Question: Edit: I have written a more succinct version of this question <URL> but I am keeping this post because it is a full explanation.
Given a 3D numpy array, <URL> around some threshold.
'''
import numpy as np
from skimage import measure
A = np.zeros((12,12,12))
#A[A<1] = -1
for i in np.arange(1,2):
for j in np.arange(1,2):
for k in np.arange(1,2):
A[i,j,k] = 10
for i in np.arange(8,9):
for j in np.arange(8,9):
for k in np.arange(8,9):
A[i,j,k] = 10
verts, faces, normals, values = measure.marching_cubes_lewiner(A,1)
# which returns
verts = [[0.1, 1., 1. ] [1., 1., 0.1] [1., 0.1, 1. ] [1., 1., 1.9] [1., 1.9, 1. ]
[1.9, 1., 1. ] [7.1, 8., 8. ] [8., 8., 7.1] [8., 7.1, 8. ] [8., 8., 8.9]
[8., 8.9, 8. ] [8.9, 8., 8. ]]
faces = [[ 2, 1, 0] [ 0, 3, 2] [ 1, 4, 0] [ 0, 4, 3] [ 5, 1, 2] [ 3, 5, 2]
[ 5, 4, 1] [ 4, 5, 3] [ 8, 7, 6] [ 6, 9, 8] [ 7, 10, 6] [ 6, 10, 9]
[11, 7, 8] [ 9, 11, 8] [11, 10, 7] [10, 11, 9]]
'''
This can be plotted:
'''
import matplotlib.pyplot as plt
from mpl_toolkits.mplot3d.art3d import Poly3DCollection
from mpl_toolkits.mplot3d import Axes3D
mesh = Poly3DCollection(verts[faces])
mesh.set_edgecolor('k')
mesh.set_facecolor('b')
ax.set_xlim(0,10)
ax.set_ylim(0,10)
ax.set_zlim(0,12)
'''
Returning this lovely 3D image:

I use an algorithm to separate these objects using my own code (see below) and get:
'''
graph1 = {(1.0, 1.0, 0.10000000149011612), (1.899999976158142, 1.0, 1.0), (0.10000000149011612, 1.0, 1.0), (1.0, 1.899999976158142, 1.0), (1.0, 0.10000000149011612, 1.0), (1.0, 1.0, 1.899999976158142)}
graph2 = {(8.899999618530273, 8.0, 8.0), (8.0, 8.899999618530273, 8.0), (7.099999904632568, 8.0, 8.0), (8.0, 8.0, 7.099999904632568), (8.0, 7.099999904632568, 8.0), (8.0, 8.0, 8.899999618530273)}
'''
Now, the problem is that, even though I have found the vertices composing each graph, I no longer have the an easy way to create separate 3D meshes for each object. Whereas before, 'verts[faces]' was used to create a mesh, it is not obvious how to relate each 'graph' to 'faces' to create triangular meshes. I've tried to solve this but have not been successful. For example:
'''
verts1 = verts[0:6]
faces1 = faces[0:6]
mesh = Poly3DCollection(verts1[faces1])
'''
This does not work. I think the key would be to find the faces that correspond to each object. If that were done, it might work. For example, our first graph includes only vertices 1 through 6. So we only need the 'faces' that refer to those vertices. As a demonstration, the first graph, 'graph1' can be reproduced (without graph2) using:
'''
faces1 = faces[0:8]
mesh = Poly3DCollection(verts[faces1])
# and plot like above
'''
If I could record which not only the vertices, but their index, then I might be able to sort 'faces' for those which refer to that object. I'll explain. First problem, I do not have the indices. This is my way of sorting objects. We first create a linelist (or edgelist), then we make tuples of them, and then use networkx to find connected components.
'''
# create linelist
linelist = []
for idx, vert in enumerate(faces):
for i,x in enumerate(vert):
l = [np.ndarray.tolist(verts[faces[idx][i]]), np.ndarray.tolist(verts[faces[idx][(i+1)%len(vert)]])] # connect the verts of the triangle
linelist.append(l) # add to the line list
# Creates graph
tmp = [tuple(tuple(j) for j in i) for i in linelist]
graph = nx.Graph(tmp)
graphs = []
i=0
for idx, graph in enumerate(sorted(nx.connected_components(graph),key = len, reverse = True)):
graphs.append((graph))
print("Graph ",idx," corresponds to vertices: ",graph,'
',file=open("output.txt","a"))
i+=1
'''
I do not see how networkx could also record the index of each vertex.
Secondly, it's possible that the 'faces' referring to each object are disjoint, i.e. it may be 'faces[0:4] + faces[66] + faces[100:110]'. However, that can likely be overcome.
Assuming that we can generate a list of indices for each graph, the main problem is discovering an efficient way of discovering which faces refer to those vertices. My solution works for this set of objects, but not for more complicated arrangements (which I can provide). It is also extraordinarily slow. Still, here it is:
'''
objects = []
obj = []
i = 0
for idx, face in enumerate(M):
if i == 0:
obj.append(face)
i = i + 1
else:
if np.isin(face,obj).any():
obj.append(face)
else:
objects.append(obj.copy())
obj = []
obj.append(face)
i = 0
if idx == len(M)-1:
objects.append(obj.copy())
'''
If you have read this far, I am truly impressed with the community. I think there is an efficient way of doing this perhaps with networkx, but I have not found it.
: I want to sort the faces into connected components just as I sort the verts. 'graph1 = faces[x1] + faces[x2] + ... + faces[xn]'.
Edit: If someone could help me with the coding, I do have an idea (thanks in part to @Ehsan). After separating into connected components and finding the graphs, the vertices of each could be hashed to find original index. Then, one might be able to search for 'faces' which include at least one of those indices (since if it contains one vertex, it must be a face of the 'graph'). I'm not sure how efficient this would be. I'd love if there were a fast networkx workaround.
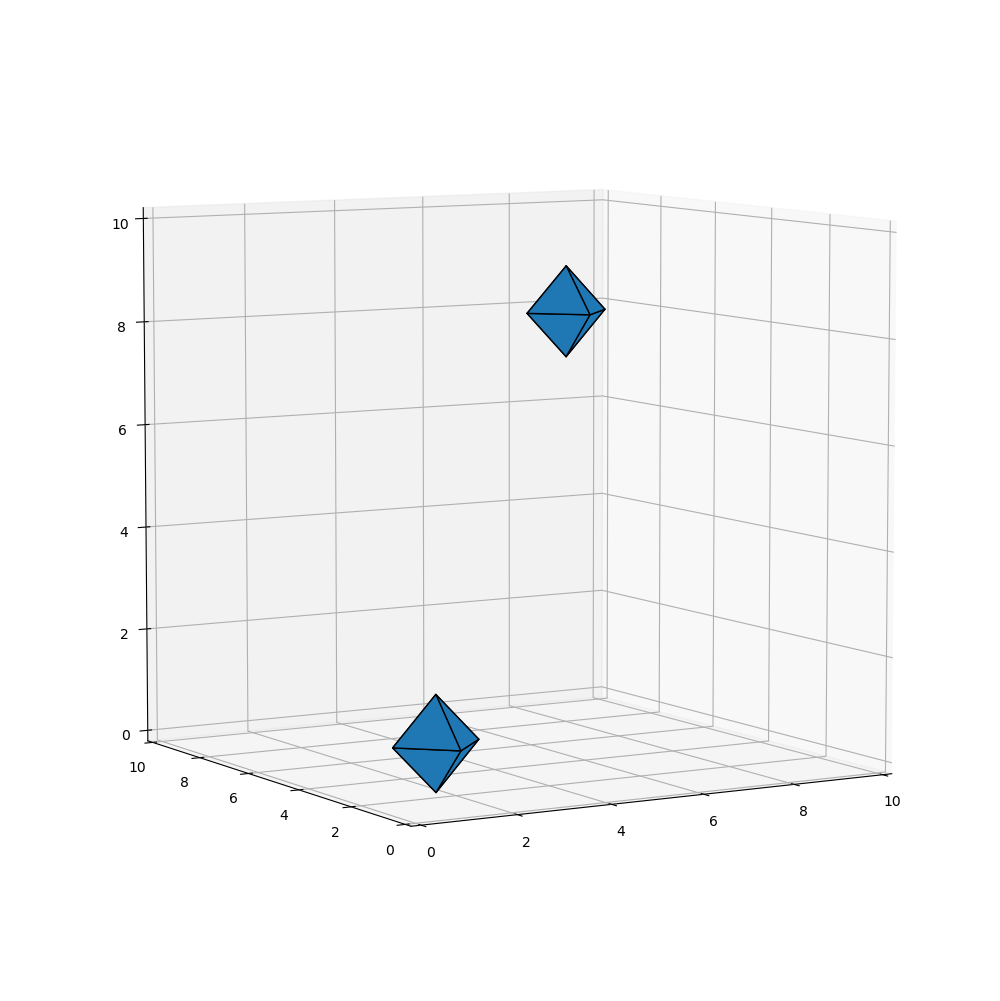
Answer: @Paul Broderson answered this question <URL>
I will put it here just for aesthetics:
'''
#!/usr/bin/env python
"""
Given a list of triangles, find the connected components.
https://stackoverflow.com/q/615<PHONE>
"""
import itertools
import networkx as nx
faces = [[ 2, 1, 0], [ 0, 3, 2], [ 1, 4, 0], [ 0, 4, 3], [ 5, 1, 2], [ 3, 5, 2],
[ 5, 4, 1], [ 4, 5, 3], [ 8, 7, 6], [ 6, 9, 8], [ 7, 10, 6], [ 6, 10, 9],
[11, 7, 8], [ 9, 11, 8], [11, 10, 7], [10, 11, 9]]
#create graph
edges = []
for face in faces:
edges.extend(list(itertools.combinations(face, 2)))
g = nx.from_edgelist(edges)
# compute connected components and print results
components = list(nx.algorithms.components.connected_components(g))
for component in components:
print(component)
# {0, 1, 2, 3, 4, 5}
# {6, 7, 8, 9, 10, 11}
# separate faces by component
component_to_faces = dict()
for component in components:
component_to_faces[tuple(component)] = [face for face in faces if set(face) <= component] # <= operator tests for subset relation
for component, component_faces in component_to_faces.items():
print(component, component_faces)
# (0, 1, 2, 3, 4, 5) [[2, 1, 0], [0, 3, 2], [1, 4, 0], [0, 4, 3], [5, 1, 2], [3, 5, 2], [5, 4, 1], [4, 5, 3]]
# (6, 7, 8, 9, 10, 11) [[8, 7, 6], [6, 9, 8], [7, 10, 6], [6, 10, 9], [11, 7, 8], [9, 11, 8], [11, 10, 7], [10, 11, 9]]
'''